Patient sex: M
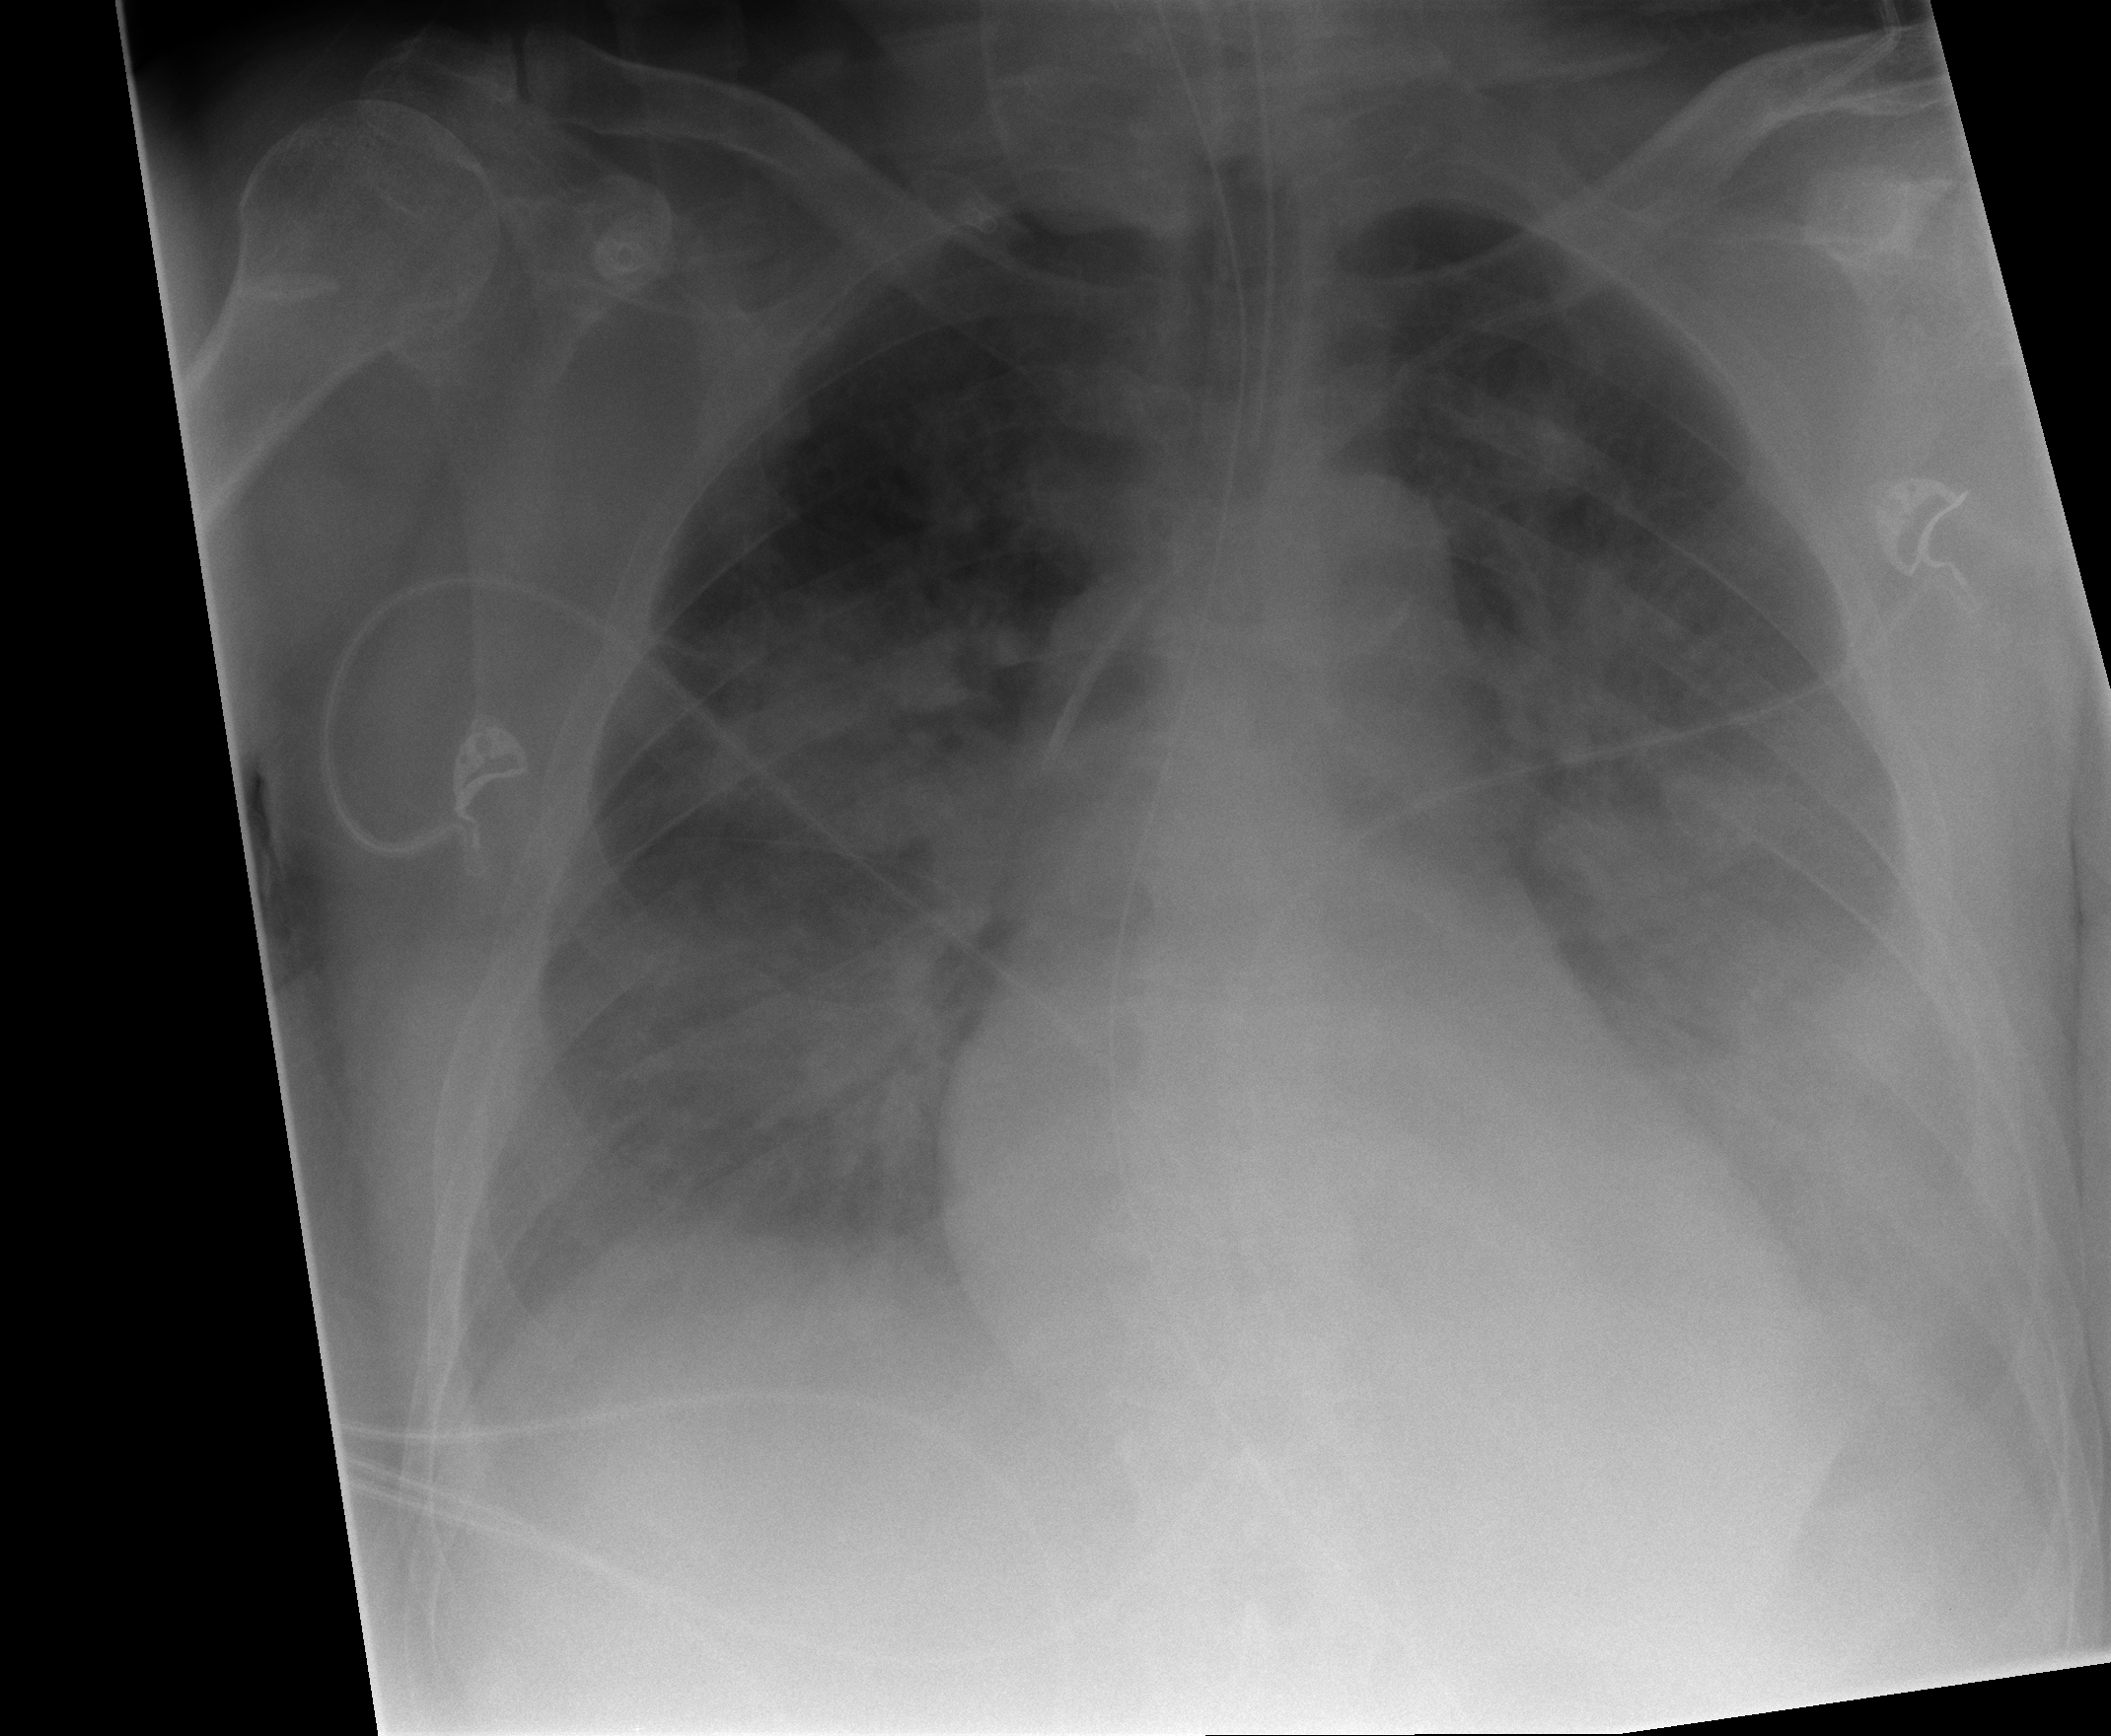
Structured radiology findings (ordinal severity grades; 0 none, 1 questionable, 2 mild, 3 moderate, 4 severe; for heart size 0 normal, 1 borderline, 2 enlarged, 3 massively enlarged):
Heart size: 2
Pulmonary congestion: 3
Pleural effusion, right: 2
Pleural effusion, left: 3
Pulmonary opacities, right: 3
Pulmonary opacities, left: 3
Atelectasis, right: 2
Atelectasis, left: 3